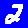
Digit: 2